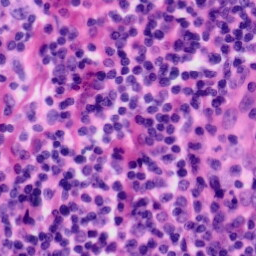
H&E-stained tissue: Tonsil